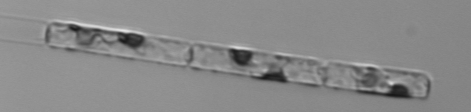
Label: Guinardia_delicatula